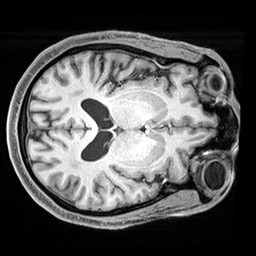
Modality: T1w
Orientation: axial
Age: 64
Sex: male
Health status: healthy
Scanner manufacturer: siemens
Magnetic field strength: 3 T
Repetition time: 2.4 s
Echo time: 0.00217 s